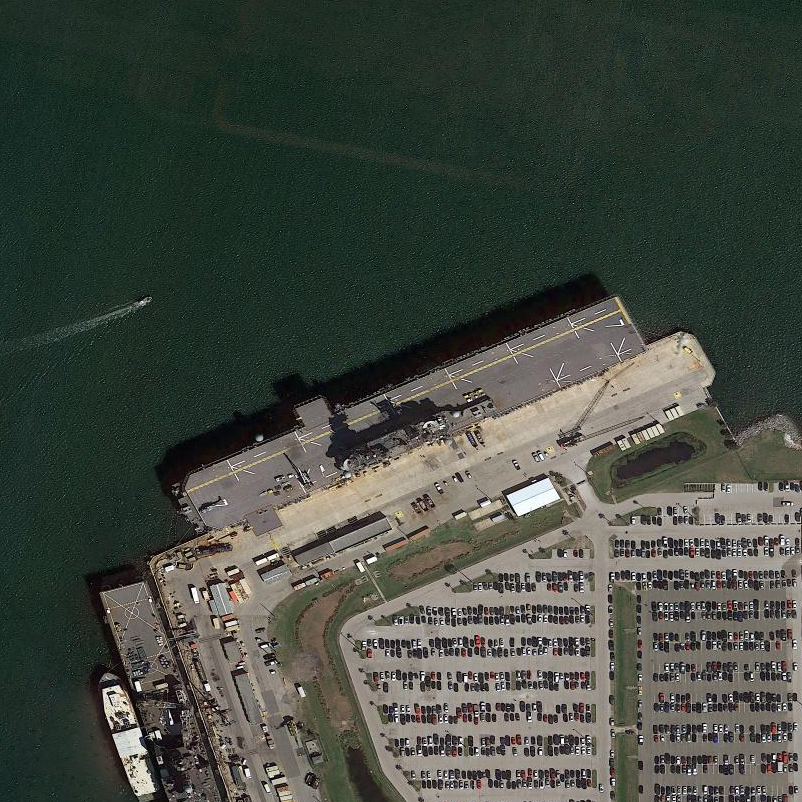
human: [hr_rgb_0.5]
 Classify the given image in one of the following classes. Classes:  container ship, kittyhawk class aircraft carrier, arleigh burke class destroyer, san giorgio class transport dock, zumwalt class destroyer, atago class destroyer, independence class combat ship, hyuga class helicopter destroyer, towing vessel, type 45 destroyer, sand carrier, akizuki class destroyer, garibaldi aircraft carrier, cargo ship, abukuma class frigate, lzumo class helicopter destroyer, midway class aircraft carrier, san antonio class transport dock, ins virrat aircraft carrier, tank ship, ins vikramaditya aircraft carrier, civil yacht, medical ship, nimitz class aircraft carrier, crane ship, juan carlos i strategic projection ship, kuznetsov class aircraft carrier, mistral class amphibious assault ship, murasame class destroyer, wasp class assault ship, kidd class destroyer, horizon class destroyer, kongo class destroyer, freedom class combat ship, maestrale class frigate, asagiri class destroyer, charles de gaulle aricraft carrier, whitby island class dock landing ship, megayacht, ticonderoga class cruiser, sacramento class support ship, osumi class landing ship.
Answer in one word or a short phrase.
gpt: Wasp class assault ship